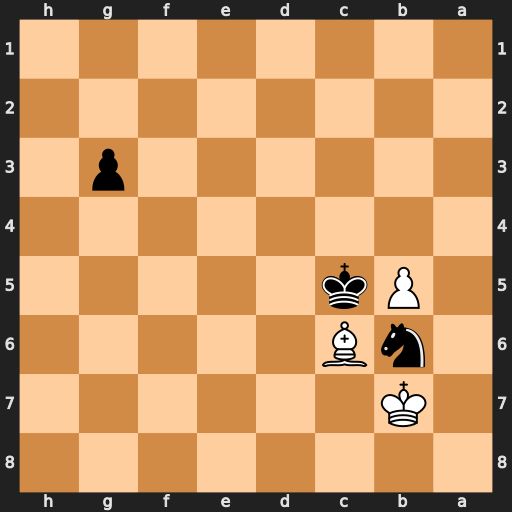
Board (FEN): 8/1K6/1nB5/1Pk5/8/6p1/8/8
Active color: b
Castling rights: -
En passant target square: -
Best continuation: Nd5 Bxd5 Kxd5 b6 g2